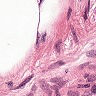
Metastatic tissue present: no